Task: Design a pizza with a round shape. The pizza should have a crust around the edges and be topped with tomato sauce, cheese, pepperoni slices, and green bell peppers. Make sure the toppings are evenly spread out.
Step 387:
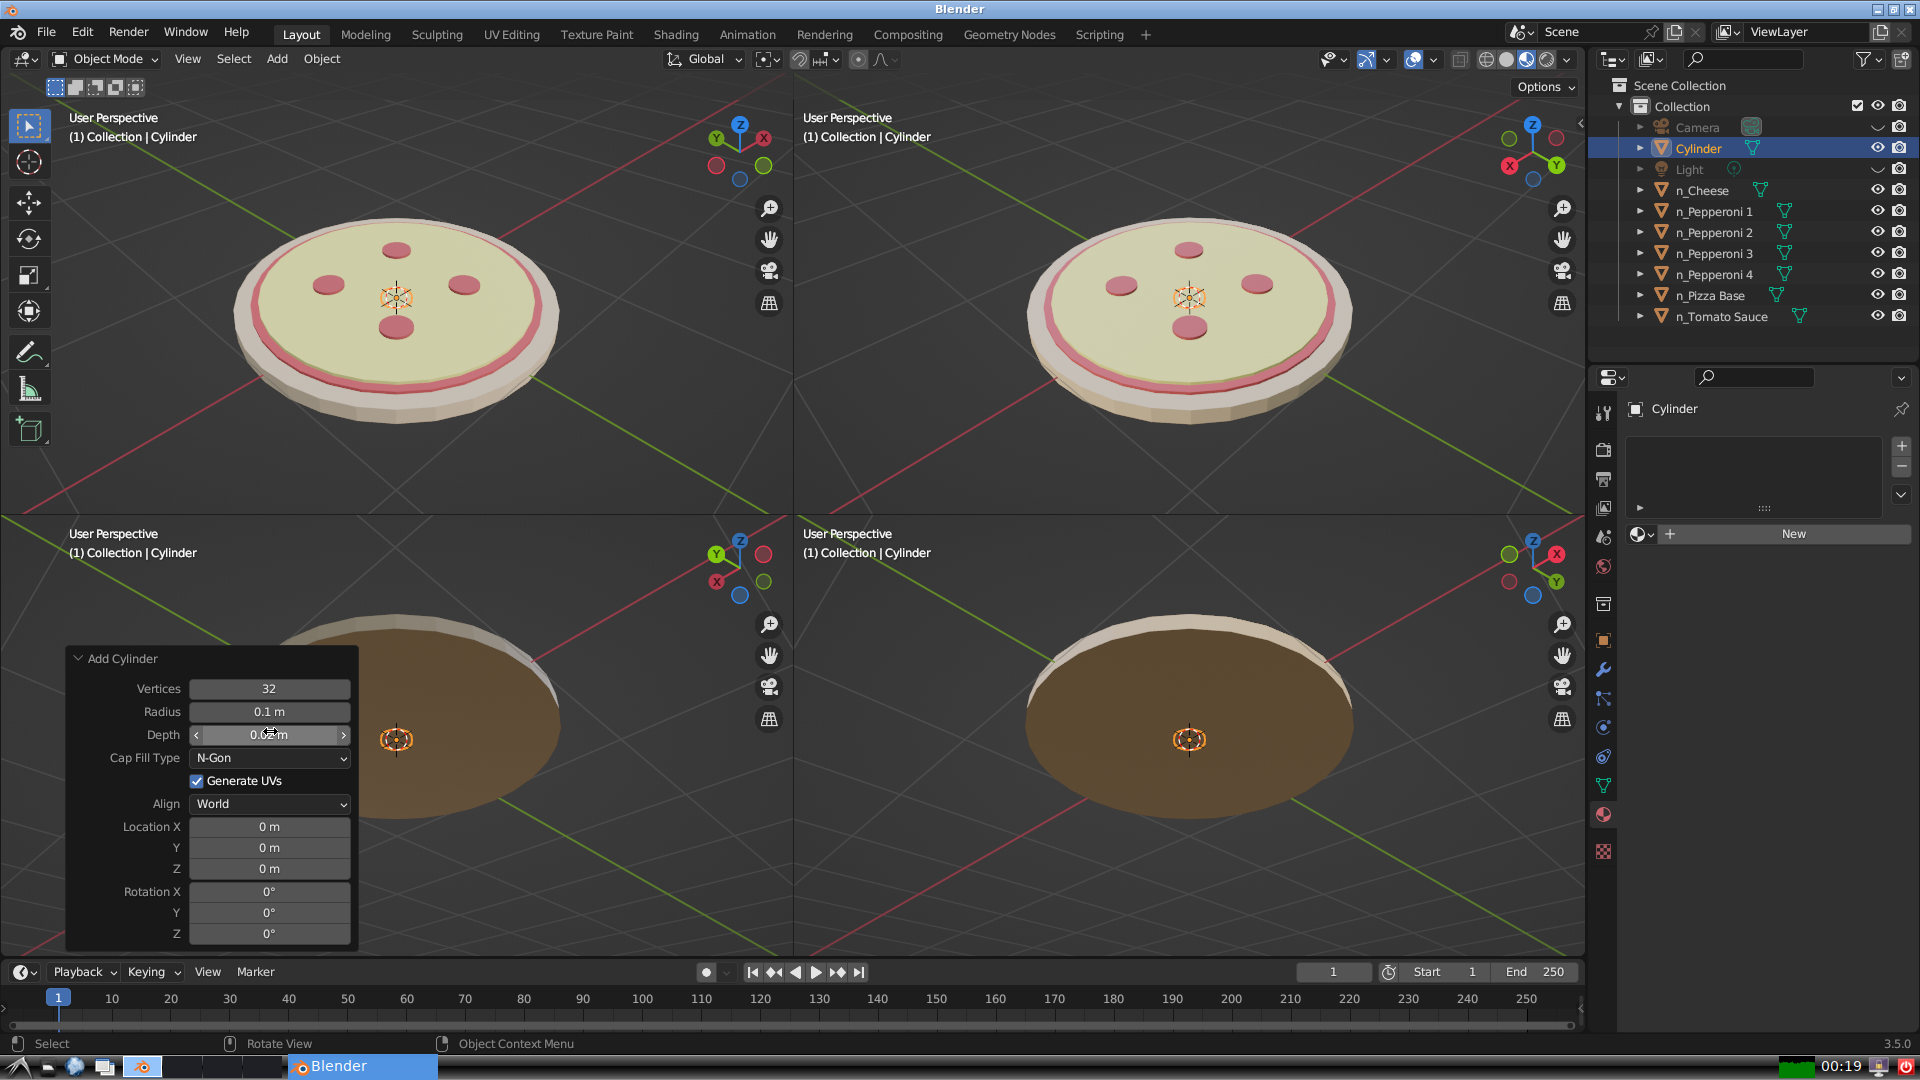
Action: click: no